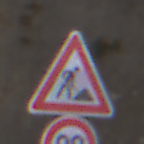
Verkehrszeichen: Arbeitsstelle
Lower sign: Geschwindigkeit80
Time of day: MorningAfternoon
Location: Outdoor (Suburban)
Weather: PartlyCloudy
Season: NotSpecified
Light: Natural